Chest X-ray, AP view. Patient: 64 years old, sex M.
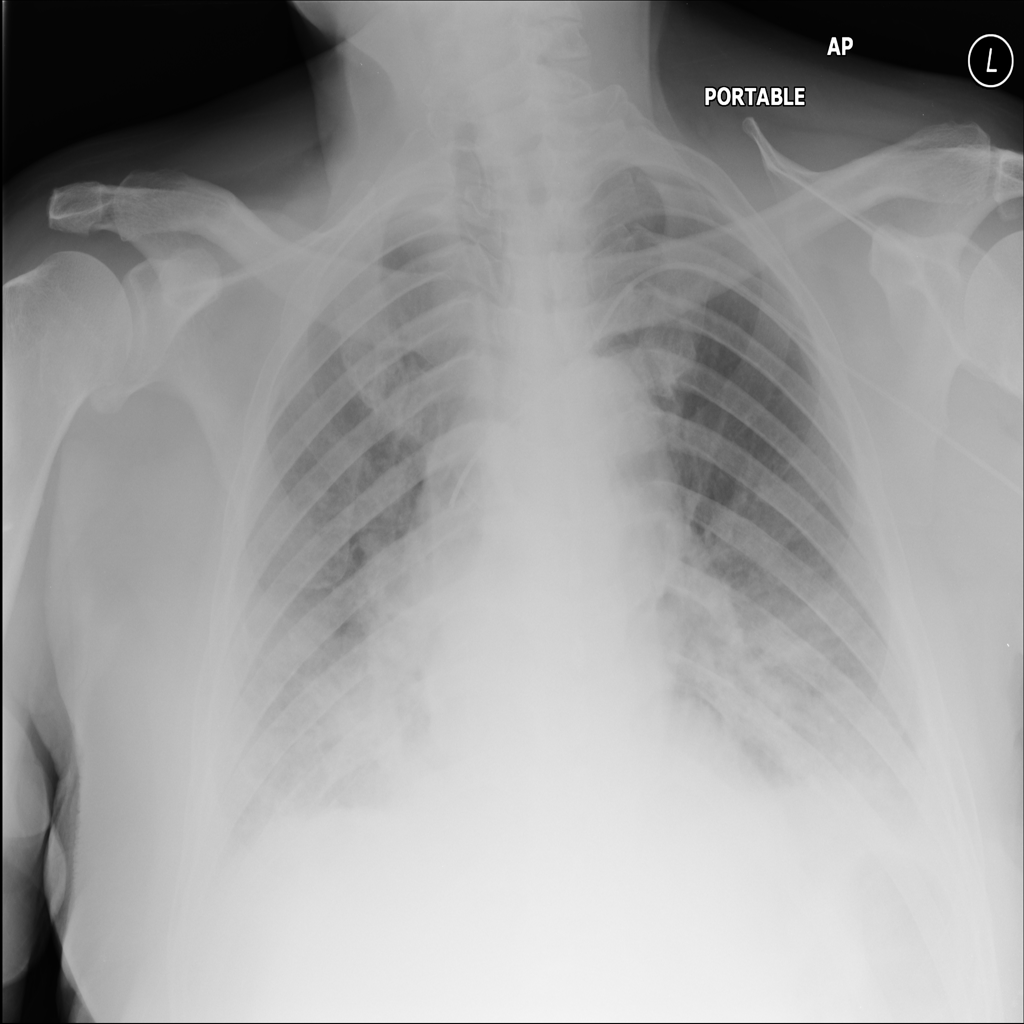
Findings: No Finding